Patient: sex F, age 69
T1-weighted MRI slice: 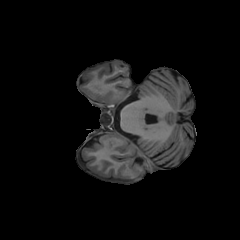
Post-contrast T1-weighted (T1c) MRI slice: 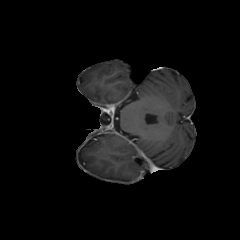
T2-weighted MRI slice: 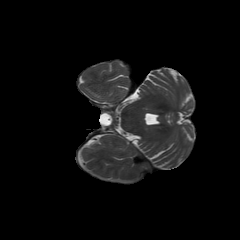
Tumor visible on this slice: no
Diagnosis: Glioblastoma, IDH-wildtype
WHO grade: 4